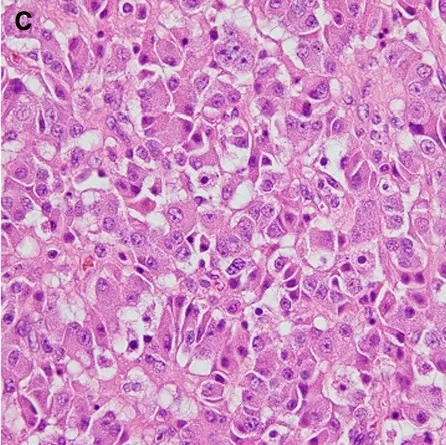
(B) Original pancreatic mass with HE staining, 40x magnification.
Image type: pathology (h&e)